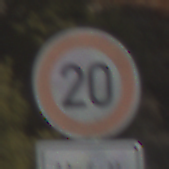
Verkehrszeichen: Geschwindigkeit20
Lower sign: HinweiseAufGefahrenDurchVerbaleAngabe8
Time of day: Midday
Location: Outdoor (Nature)
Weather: PartlyCloudy
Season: NotSpecified
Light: Natural